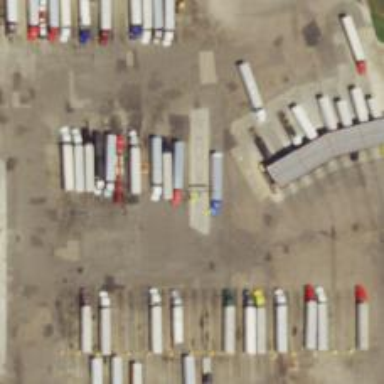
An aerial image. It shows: Weighbridge facility.